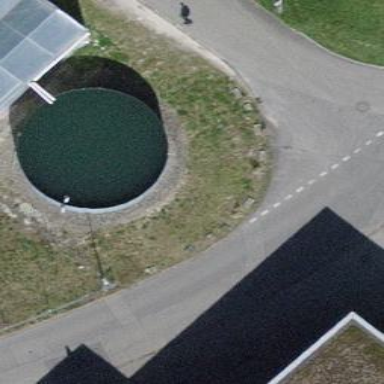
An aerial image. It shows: Building with water storage tank. The tank is used for storing water.